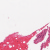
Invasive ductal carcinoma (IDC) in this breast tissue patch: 0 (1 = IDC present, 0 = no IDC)